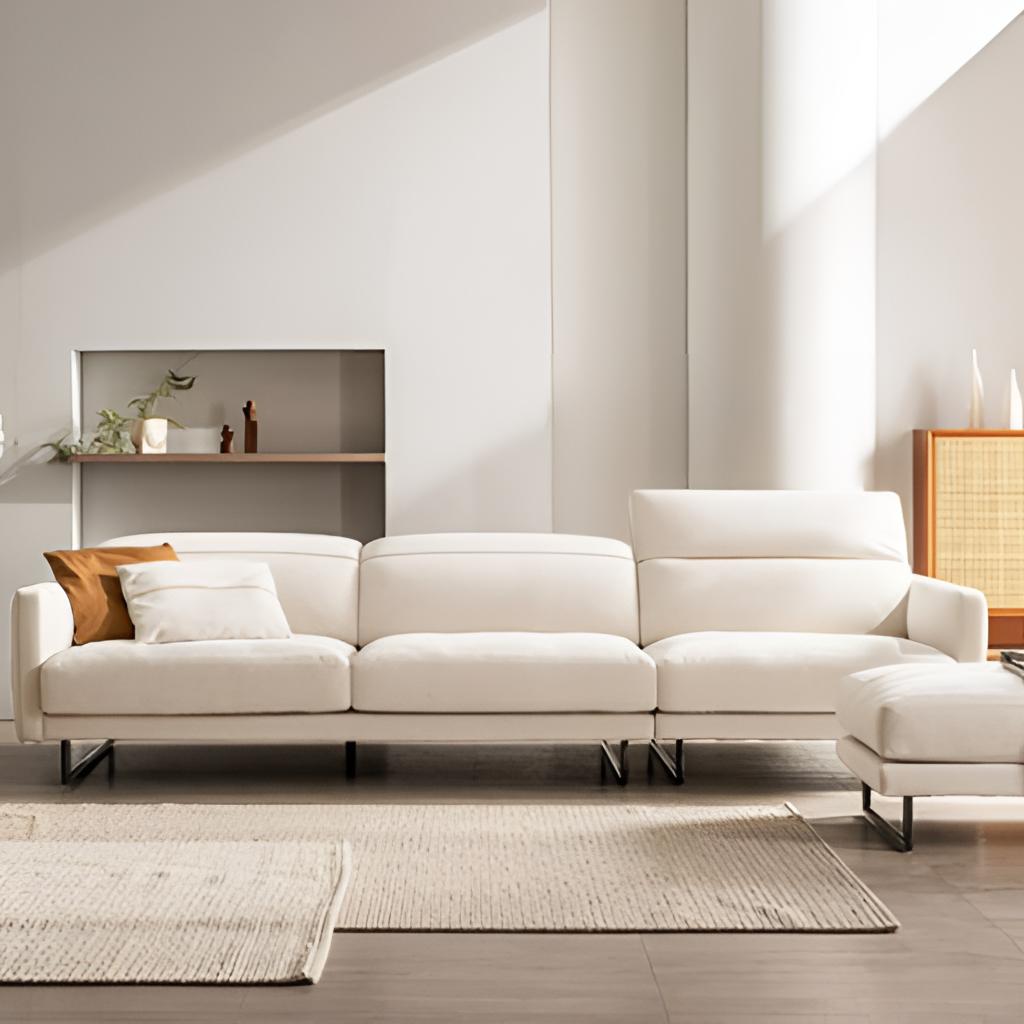
living room, white fabric sofa, contemporary, wood flooring, with plank pattern, paint wallpaper, with solid pattern